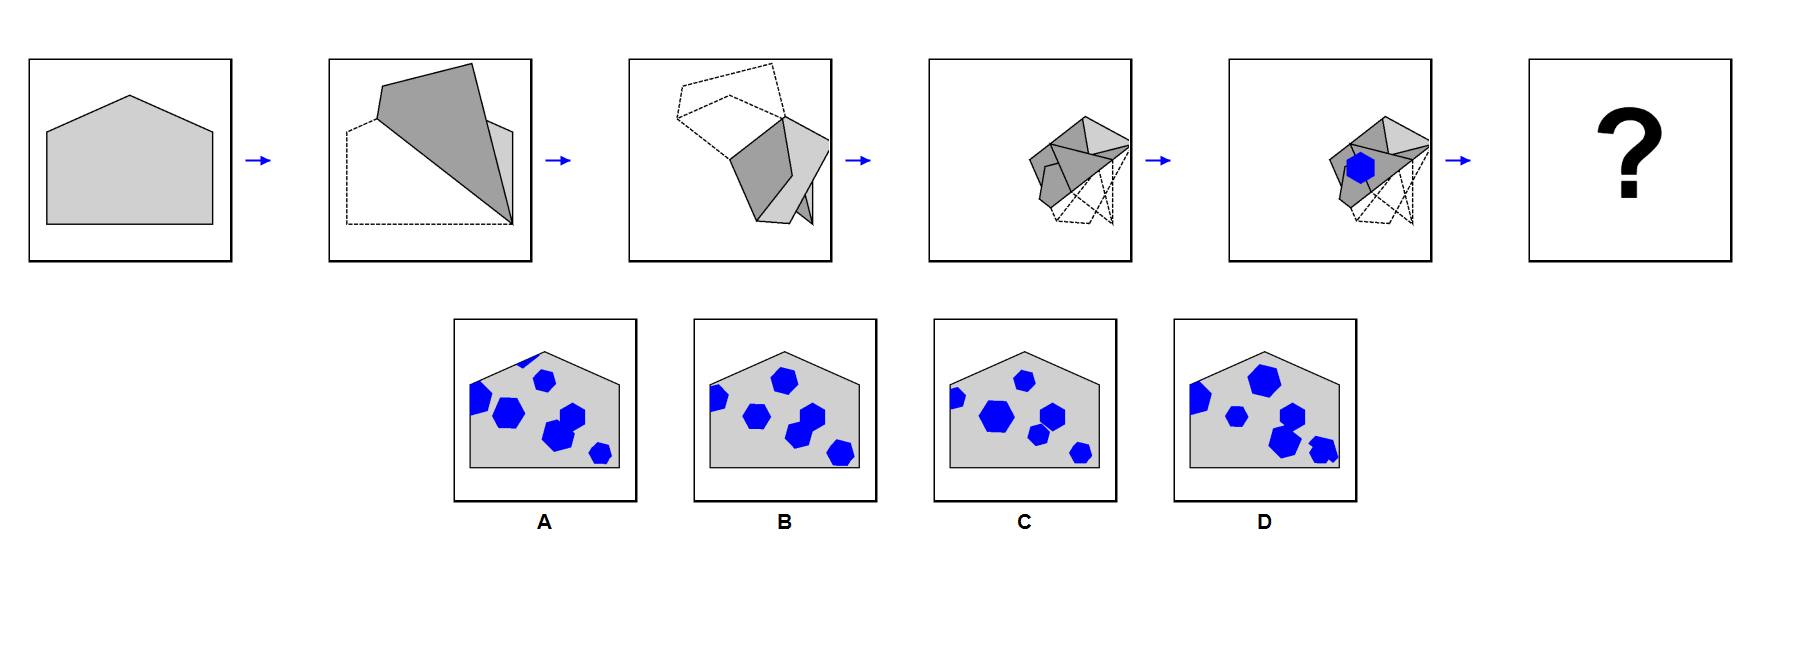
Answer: B